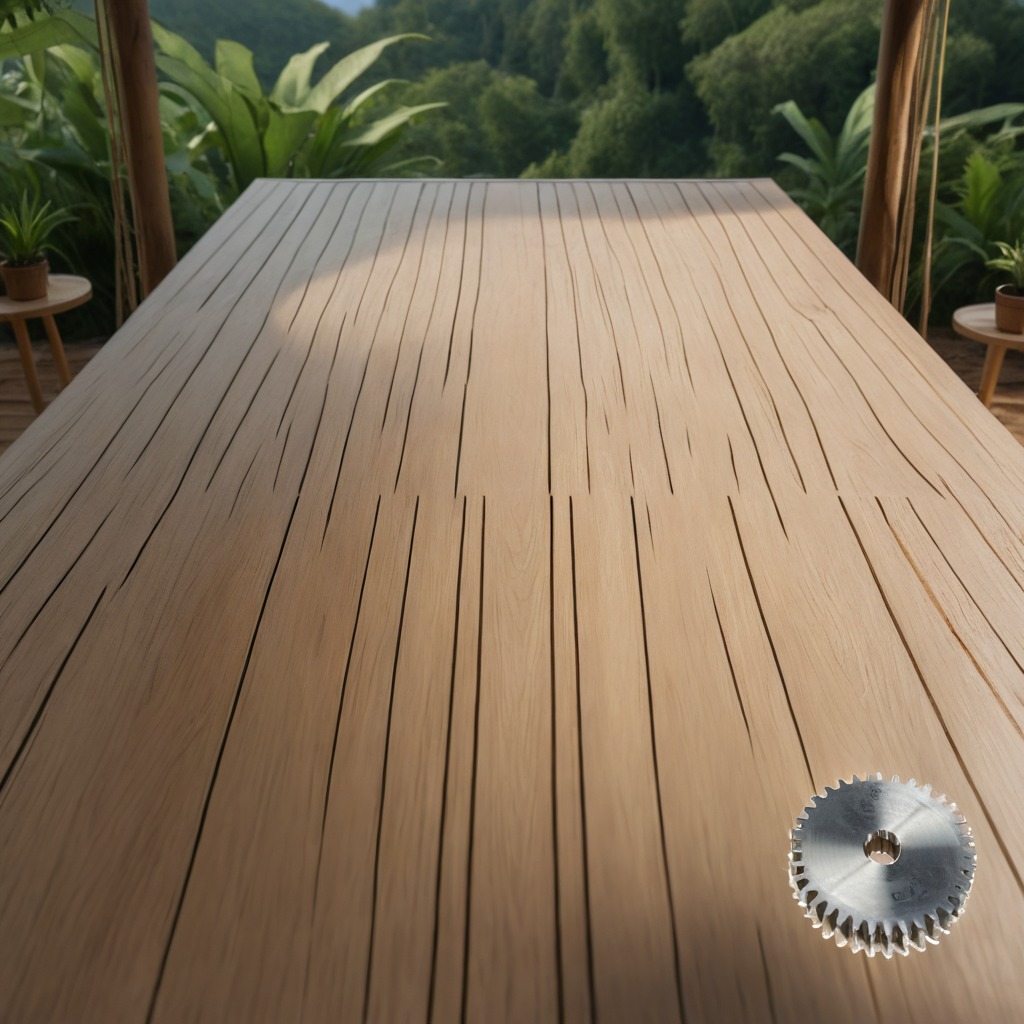
A steel gear with teeth is lying on a clean wooden table inside a jungle field workshop tent humid ambient light worn but